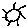
Label: sun